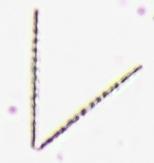
Label: Thalassionema